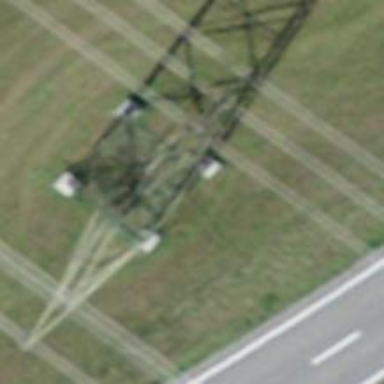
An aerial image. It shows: Power tower.